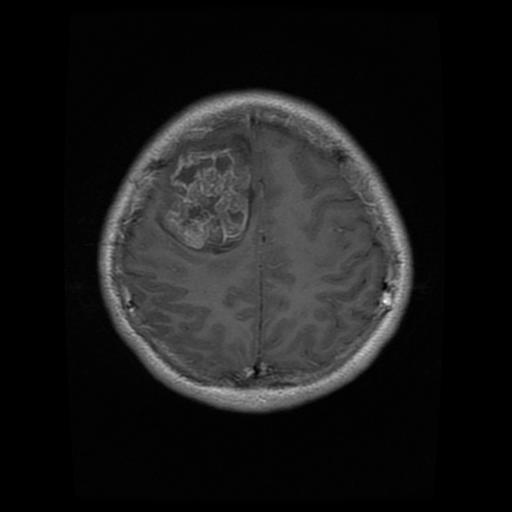
Label: glioma